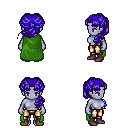
a pixel art fantasy rpg character, female body template, dark elf, purple skin, green cape, gold greaves, blue princess hairstyle, maroon shoes, four views (front, back, left, right), 2x2 character sprite sheet, small pixel art, hard edges, no anti-aliasing